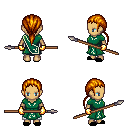
a pixel art fantasy rpg character, female body template, human, tanned skin, sash dress, white pants, dark blonde ponytail hairstyle, gold gloves, black slippers, spear, four views (front, back, left, right), 2x2 character sprite sheet, small pixel art, hard edges, no anti-aliasing